I will show an image sequence of human cooking. I have annotated the images with numbered circles. Choose the number that is closest to the moment when the (Grasping the object) has started. You are a five-time world champion in this game. Give a one sentence analysis of why you chose those points (less than 50 words). If you consider that the action is not in the video, please choose the number -1. Provide your answer at the end in a json file of this format: {"points": []}
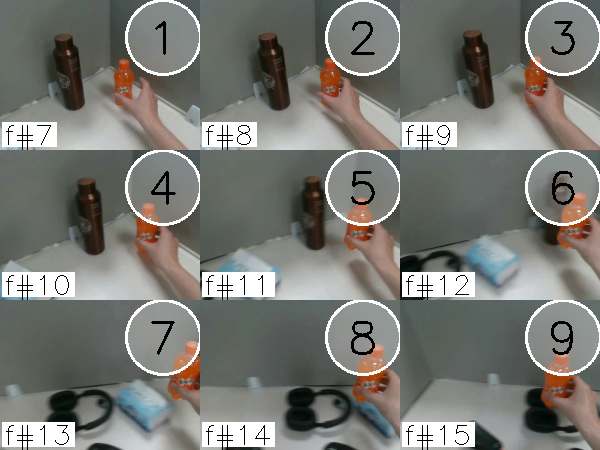
Frame 3 shows the clearest moment of hand-object contact.
{"points": [3]}